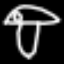
Label: mushroom